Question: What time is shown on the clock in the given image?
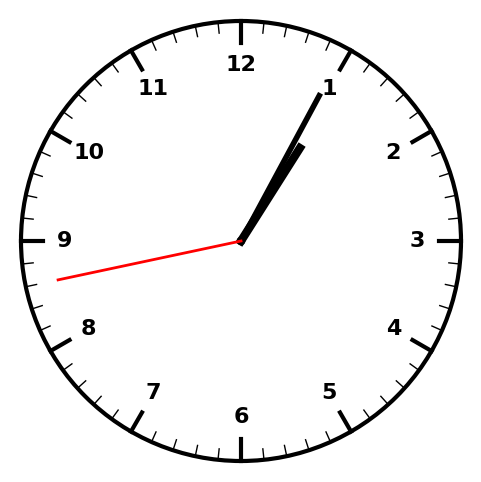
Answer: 01:04:43